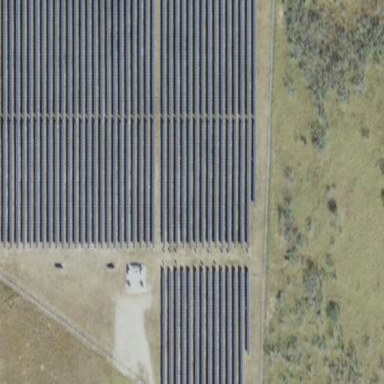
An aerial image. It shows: Solar power plant using photovoltaic technology.